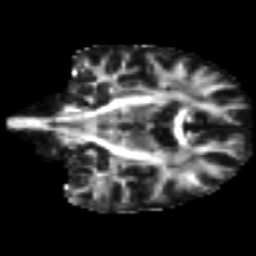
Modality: FA
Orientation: coronal
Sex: female
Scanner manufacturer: ge
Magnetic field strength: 3 T
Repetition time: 7 s
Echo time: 0.08 s